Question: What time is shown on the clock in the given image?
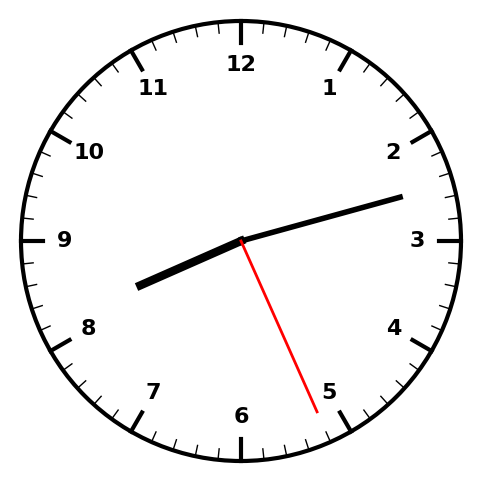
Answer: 08:12:26